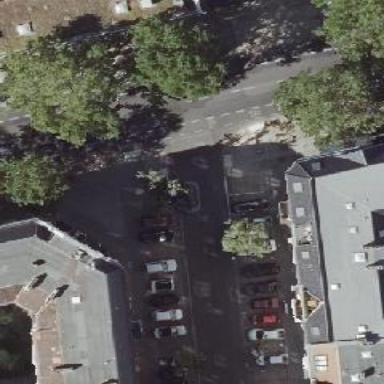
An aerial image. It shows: Residential road with asphalt surface. There is separate sidewalk and parking is available on the right side of the street.